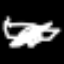
Label: hourglass